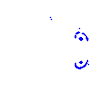
Particle: pion